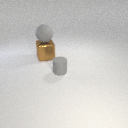
small gray rubber cylinder in front of large brown metal cube